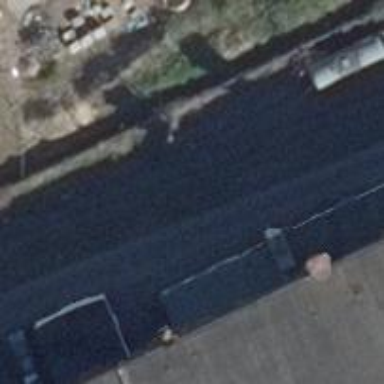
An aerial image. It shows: Railway spur service.